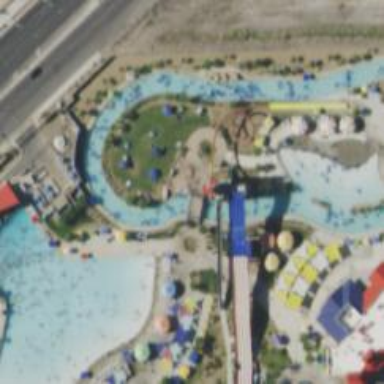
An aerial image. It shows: Water slide attraction.